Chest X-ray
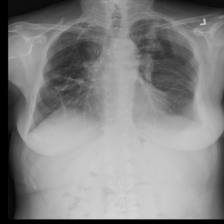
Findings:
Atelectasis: negative
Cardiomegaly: negative
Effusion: negative
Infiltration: negative
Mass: negative
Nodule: negative
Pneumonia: negative
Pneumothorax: positive
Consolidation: negative
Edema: negative
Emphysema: negative
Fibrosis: negative
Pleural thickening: negative
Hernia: negative